Interaction volume radius: 5 \u00c5
Interaction volume height: 40 \u00c5
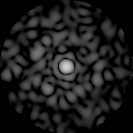
Disorder parameter: 0.8486